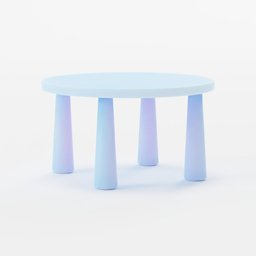
Label: furniture